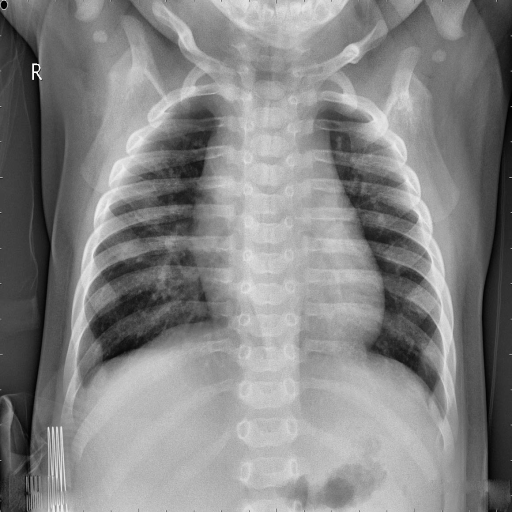
Finding: NORMAL